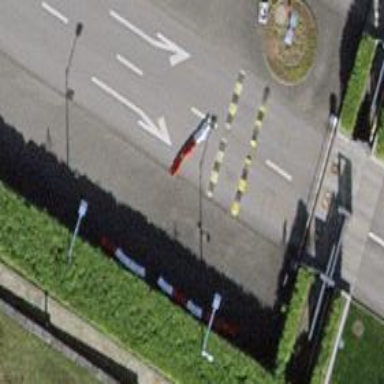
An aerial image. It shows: Traffic calming hump on the road.